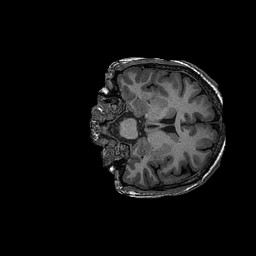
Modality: T1w
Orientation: coronal
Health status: ill
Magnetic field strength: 3 T